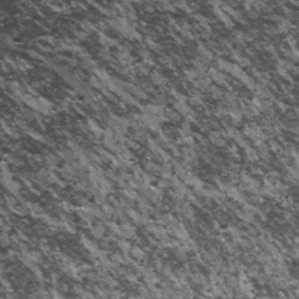
Label: frost